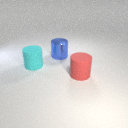
large cyan rubber cylinder to the left of large red rubber cylinder